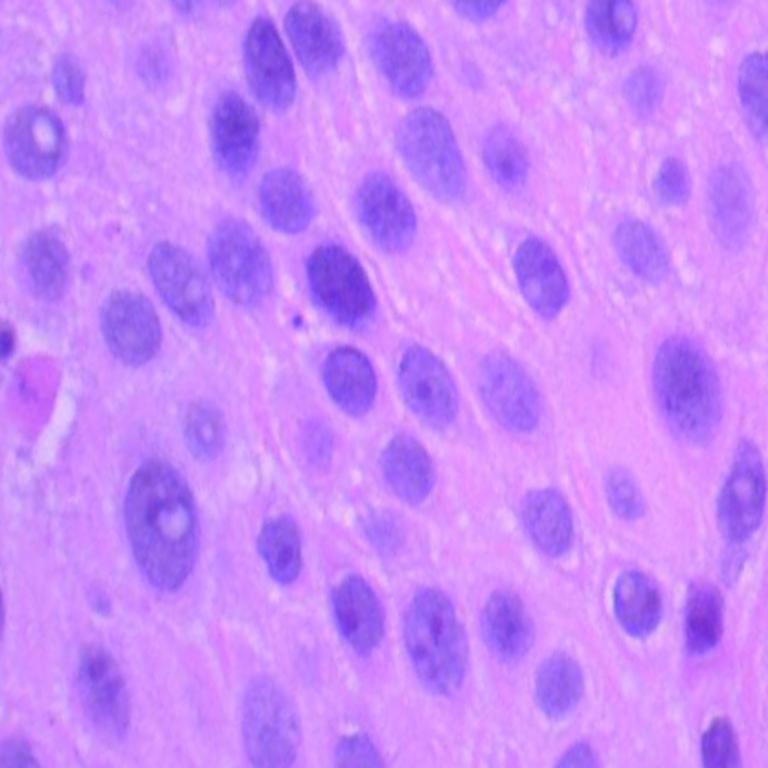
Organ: lung
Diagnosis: squamous carcinomas